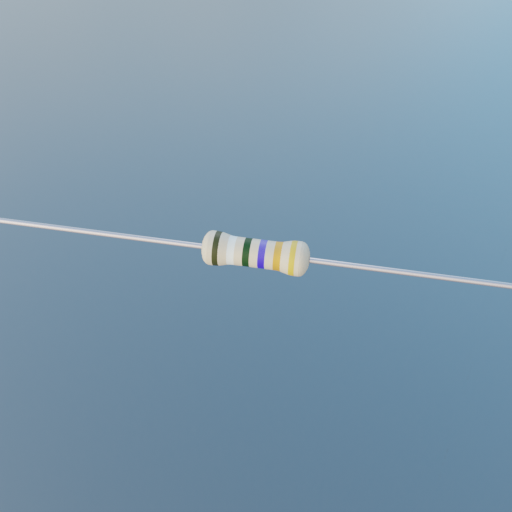
Resistor colour bands (in order): black, white, black, blue, gold, gold